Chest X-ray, PA view. Patient: 12 years old, sex M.
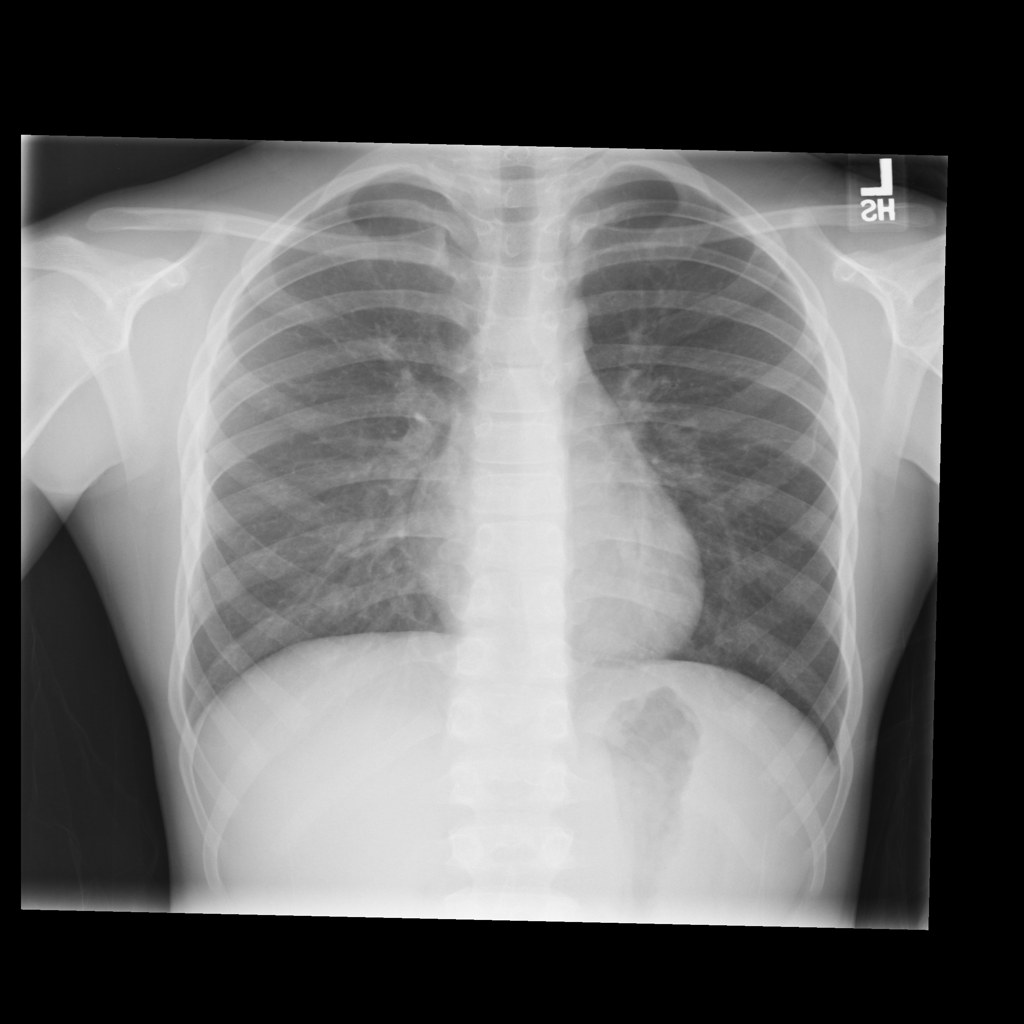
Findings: No Finding